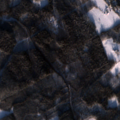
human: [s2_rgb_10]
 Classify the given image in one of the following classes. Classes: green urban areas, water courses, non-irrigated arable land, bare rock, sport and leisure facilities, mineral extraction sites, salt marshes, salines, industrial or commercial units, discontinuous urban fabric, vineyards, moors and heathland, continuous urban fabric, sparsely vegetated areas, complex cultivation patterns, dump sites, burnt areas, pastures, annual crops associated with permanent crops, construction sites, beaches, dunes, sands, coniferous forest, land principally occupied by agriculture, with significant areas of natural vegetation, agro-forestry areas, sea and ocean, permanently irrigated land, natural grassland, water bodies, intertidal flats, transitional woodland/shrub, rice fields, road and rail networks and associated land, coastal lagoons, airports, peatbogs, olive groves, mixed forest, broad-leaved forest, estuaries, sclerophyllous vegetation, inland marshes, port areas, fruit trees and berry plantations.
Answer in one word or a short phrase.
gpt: land principally occupied by agriculture, with significant areas of natural vegetation, broad-leaved forest, mixed forest